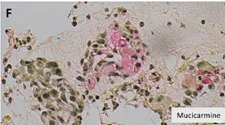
The cells are also positive for p63, a squamous cell marker, mucicarmine, an adenocarcinoma marker, consistent with poorly differentiated carcinoma with squamous and glandular differentiations (A, C, F). All images were obtained with a magnification of x400. Created with.
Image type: pathology (immunostaining)